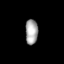
Tissue: lung
Cell type: Epithelial cells
Senescence score: 0.233
Nuclear area (px): 308
Mean DAPI intensity: 166.916